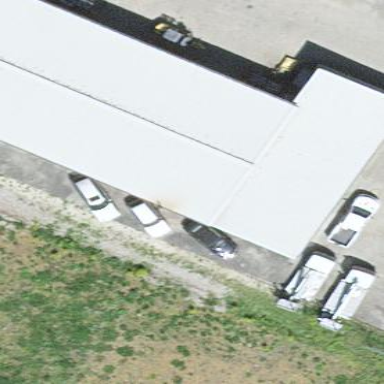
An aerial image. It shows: Industrial building.